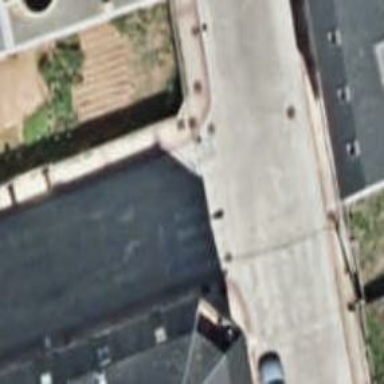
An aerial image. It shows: Sidewalk.